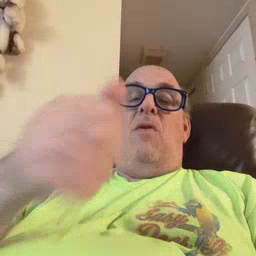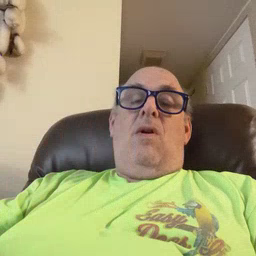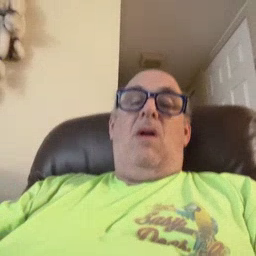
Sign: tomorrow